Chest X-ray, PA view. Patient: 9 years old, sex F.
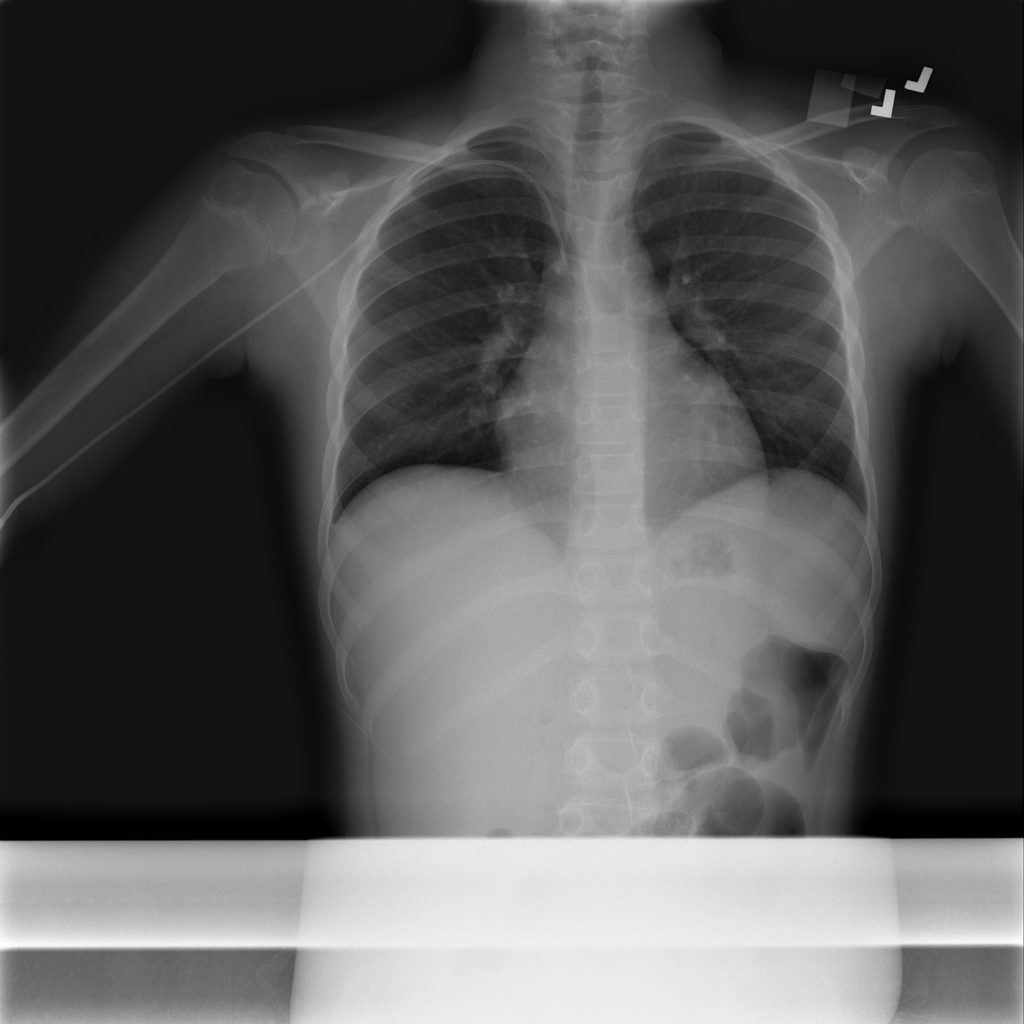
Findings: No Finding